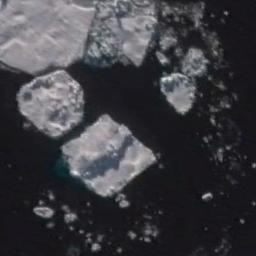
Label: sea_ice